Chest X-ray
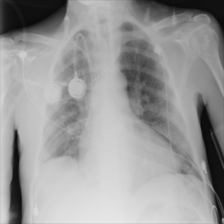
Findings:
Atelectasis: negative
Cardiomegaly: negative
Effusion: negative
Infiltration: negative
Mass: negative
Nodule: negative
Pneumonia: negative
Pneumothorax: negative
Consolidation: negative
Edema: negative
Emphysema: negative
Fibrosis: negative
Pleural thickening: negative
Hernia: negative